Question: I want to open a FileDialog window into the user home folder (i.e. /home/user or /Users/unsername)
I read the user home folder, using System.getProperty:
'''
String homefolder = System.getProperty(user.home);
'''
And the variable containts the correct home folder. But when i set the filterpath in FileDialog, it opens (in linux) only the /home level not entering into the user home dir.
This is the source code:
'''
FileDialog dialog = new FileDialog(shell);
dialog.setText("Choose a certificate");
String platform = SWT.getPlatform();
String homefolder = System.getProperty("user.home");
dialog.setFilterPath(homefolder);
'''
Any idea?
Here a screenshot:

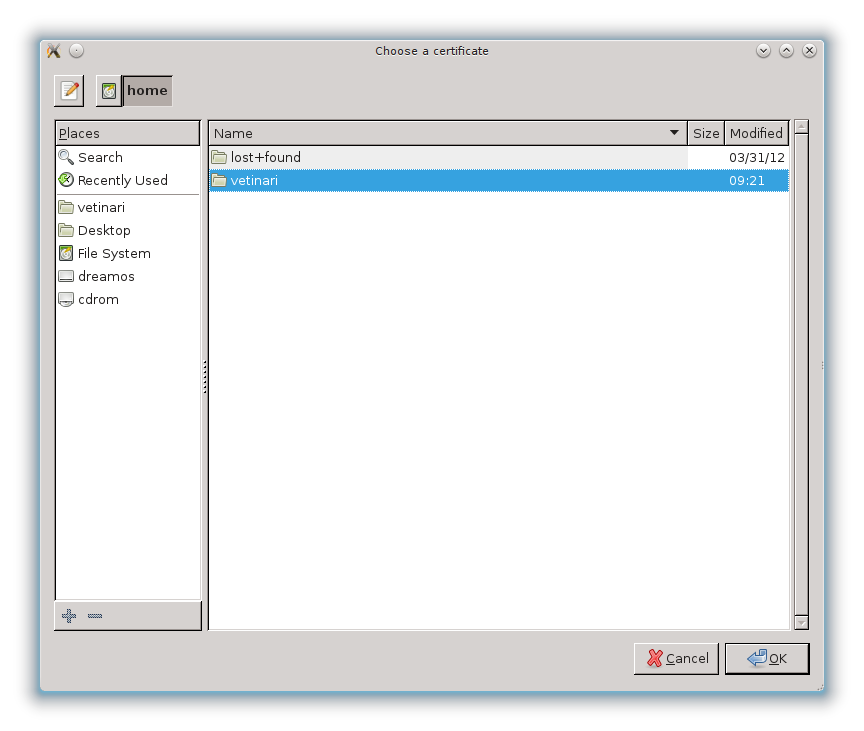
Answer: Your code works perfectly with SWT 3.6.1. There is a bug report <URL> stating that this was a problem in SWT versions <= 3.3 and was fixed in 3.4.
So, the solution would be to install a never version (ideally the current version).
Since you mentioned that you use a Maven repository, there is one for SWT 3.8 here:
<URL>